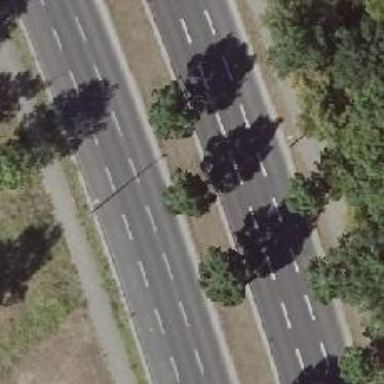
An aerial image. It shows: Avenue lined with deciduous broadleaved trees.